Question: I just went through VTK, as well as the PCL Visualizer, and have not been able to display a full PLY image. All that is displayed is the geometry like so:

Any input about libraries and usage?
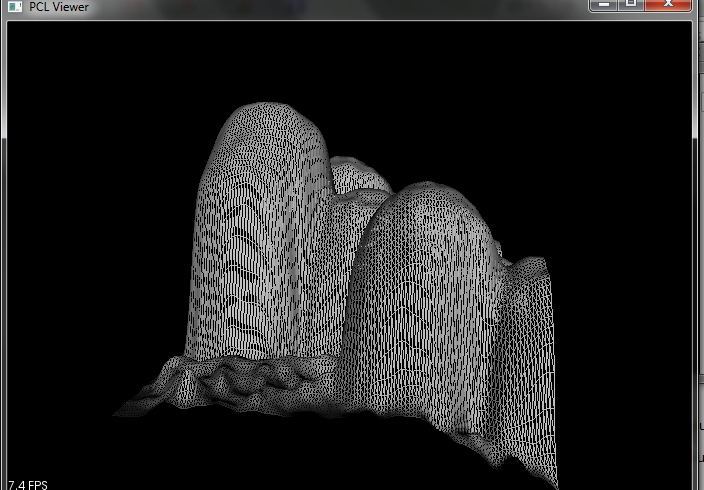
Answer: I've rolled my own PLY reader from <URL>. At the top of this page are links to code. This site is great for things 3D in general. It looks as though once you go beyond the usual vertex pool/indexed face set each application can specify different properties for things. This is probably why you can't find a standard tool to read other properties. I only care about geometry myself so I never worried about color.
<URL> site has code though I haven't checked it.
I use <URL> in my Qt apps for visualization. Coin is a Free implementation of Open Inventor. Coin comes with a 3DS reader and a reader for Inventor and VRML and X3D.
<URL> will read PLY and then you can write to a large number of files such as Inventor.